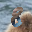
Label: 8